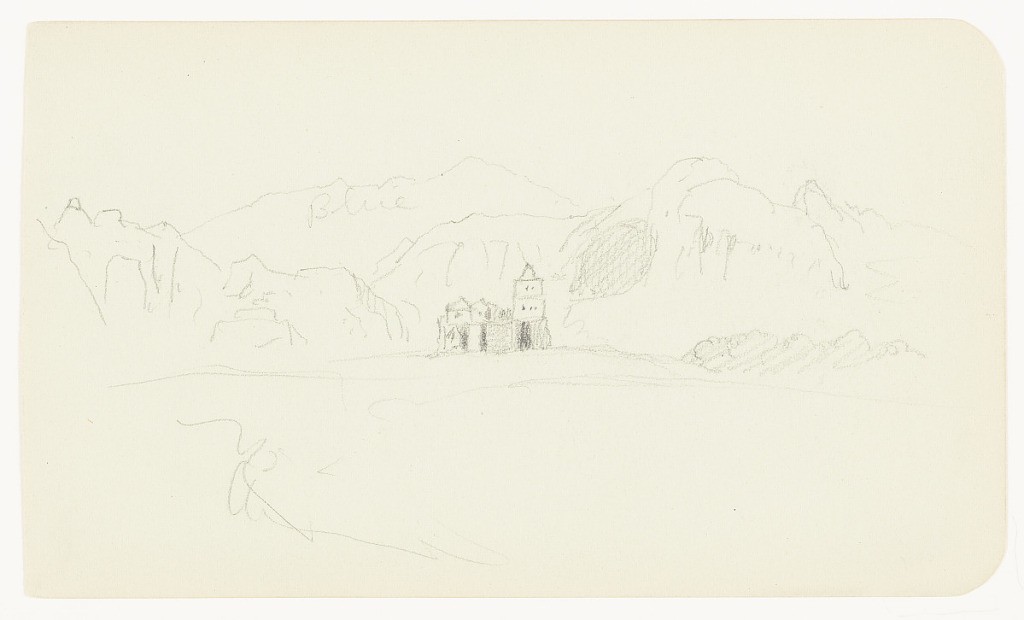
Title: Church in the Mountains of Mexico
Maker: Frederic Edwin Church, American, 1826–1900
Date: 1883–1884
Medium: Graphite on light green paper; verso: graphite
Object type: Drawing
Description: Landscape and architecture sketch showing a view of a church in a mountainous landscape in Mexico. Situated in the middle distance at center, the Church has a tall, square belltower at right with a pointed roof. A group of bushes or other vegetation is visible beside it at right. Behind it, a barren and rugged mountain range with many ridges and furrows extends across the horizon.

Verso: Landscape sketch showing a view from Mexico of a distant mountain range across a plain. Grass is visible in the immediate foreground at center while the middle distance is an empty expanse representing a plain. In the background, a serrated mountain range stretches across the horizon, beneath low, puffy clouds and falling sunbeams, visible along the upper margin.